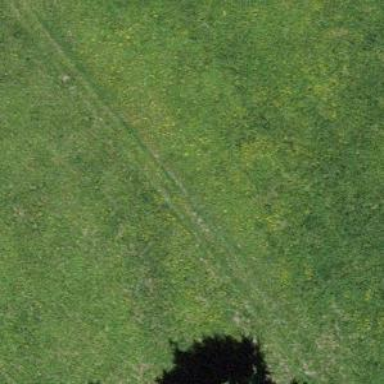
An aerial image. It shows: Track with very rough surface.